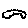
Label: cloud